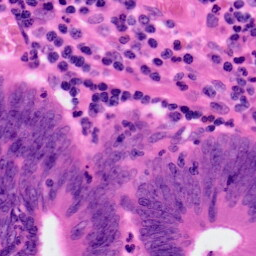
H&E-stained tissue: Colon